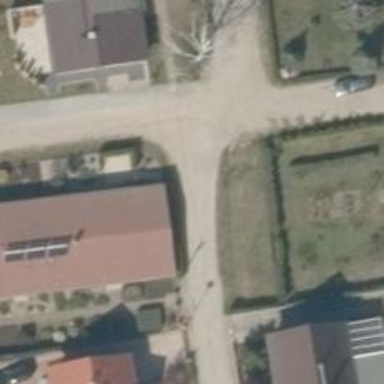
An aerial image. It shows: Residential road with compacted surface.